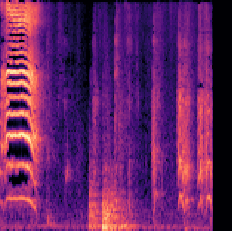
Sound class: Baby cry